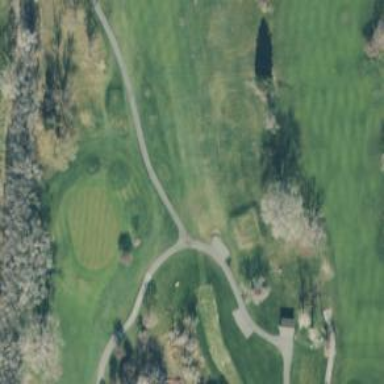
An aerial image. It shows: Path for golf carts.